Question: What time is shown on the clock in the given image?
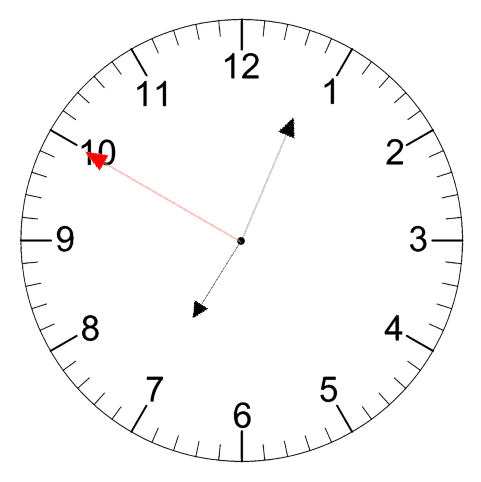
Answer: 07:03:50